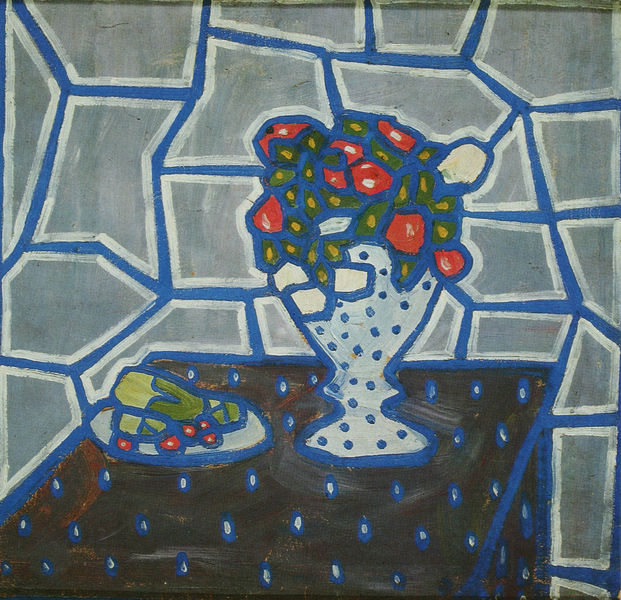
Titel: Blumen
Künstler: Wladimir Burljuk
Standort: St. Petersburg
Institution: Russisches Museum
Schlagwörter: blau, fuß, weiß, gelb, grün, kubistisch, blume, blumen, braun, bunt, grau, schwarz, tisch, zeichnung, eis, obst, rosen, rot, expressionismus, flächig, malerei, muster, wand, rahmen, schale, schüssel, stein, steine, tablett, teller, tischdecke, tischtuch, flach, pflanze, früchte, gemüse, mais, stilleben, stillleben, vase, kommode, blumenvase, abstrakt, modern, mauer, formen, kahl, linien, naiv, rand, essen, strauss, platte, anthrazit, blumenstrauss, rechtecke, punkte, becher, kirschen, stileben, fugen, wasserfarben, gefäß, nahrung, dunkelgrau, eckig, gepunktet, rechteck, mauerwerk, beeren, erdbeeren, fliesen, tupfen, mosaik, geometrisch, anrichte, ziegelsteine, picasso, tomaten, platten, waben, tropfen, pop art, obstteller, blauweiss, valse, gekachelt, debuffet, fragmentiert, absteakt, ptisch, blaue linien